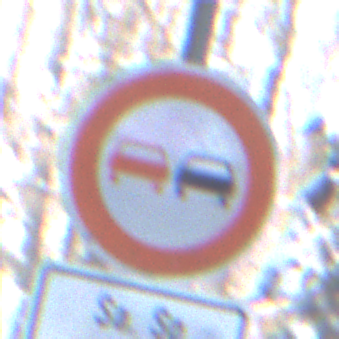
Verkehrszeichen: Ueberholverbot
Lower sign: ZeitangabenMitBeschraenkungAufWochentage9
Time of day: MorningAfternoon
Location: Outdoor (Nature)
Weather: Clear
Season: Winter
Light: Natural